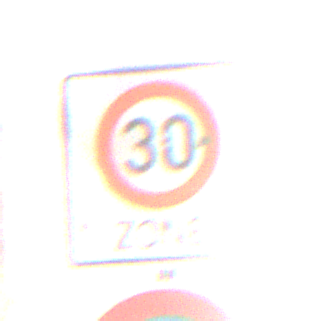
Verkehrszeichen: BeginnZone30
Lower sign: AbsolutesHalteverbot
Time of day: Midday
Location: Roofed (Tunnel)
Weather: NotSpecified
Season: NotSpecified
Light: Natural